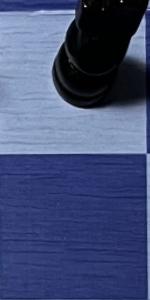
Label: Empty